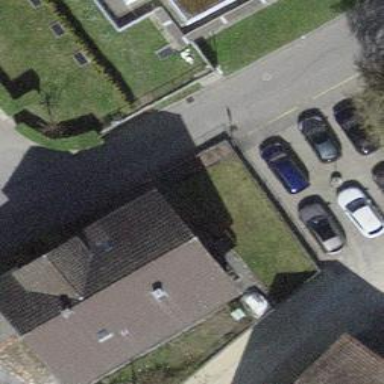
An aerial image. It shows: Detached building.